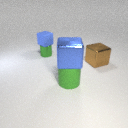
large green rubber cylinder below large blue metal cube